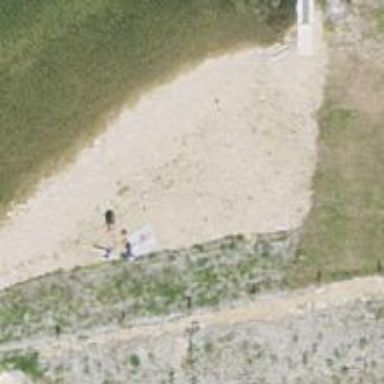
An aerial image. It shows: Picturesque beach with pebblestone surface.